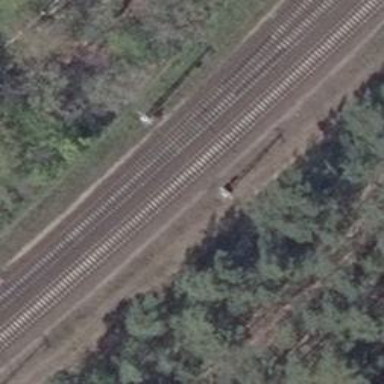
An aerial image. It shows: Milestone along the railway track with catenary mast.